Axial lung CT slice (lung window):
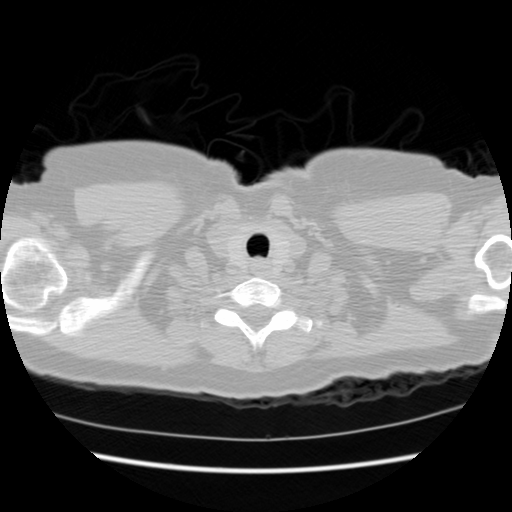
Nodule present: no